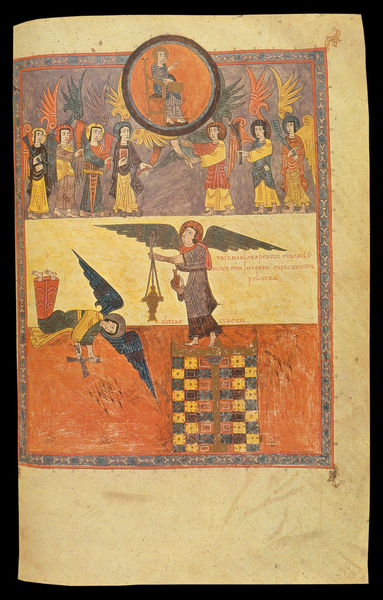
Titel: Beatus von Liébana Apokalypsenkommentar
Institution: Girona, Archiv der Kathedrale
Schlagwörter: flügel, gemälde, himmel, lampe, orange, stuhl, rot, bibel, rahmen, boden, kreis, rund, engel, inschrift, buch, seite, illustration, mosaik, jesus, mittelalter, sturz, ornamnet, luzifer, gefallen, buchmalerei, codex, cherubin, seraphin